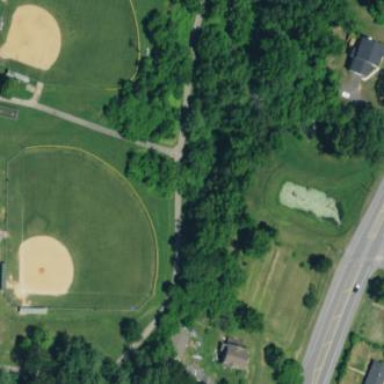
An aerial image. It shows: Baseball pitch for leisure land activities.